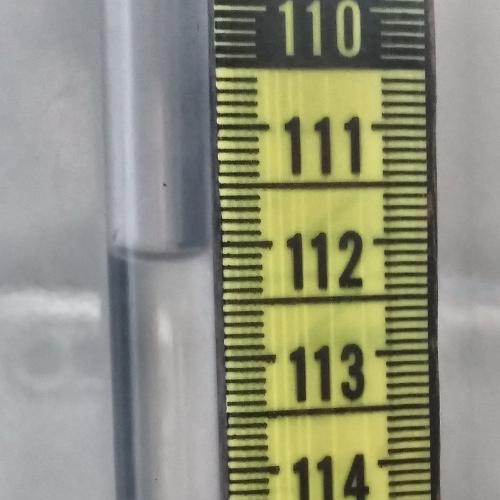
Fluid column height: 112.1 cm